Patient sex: F
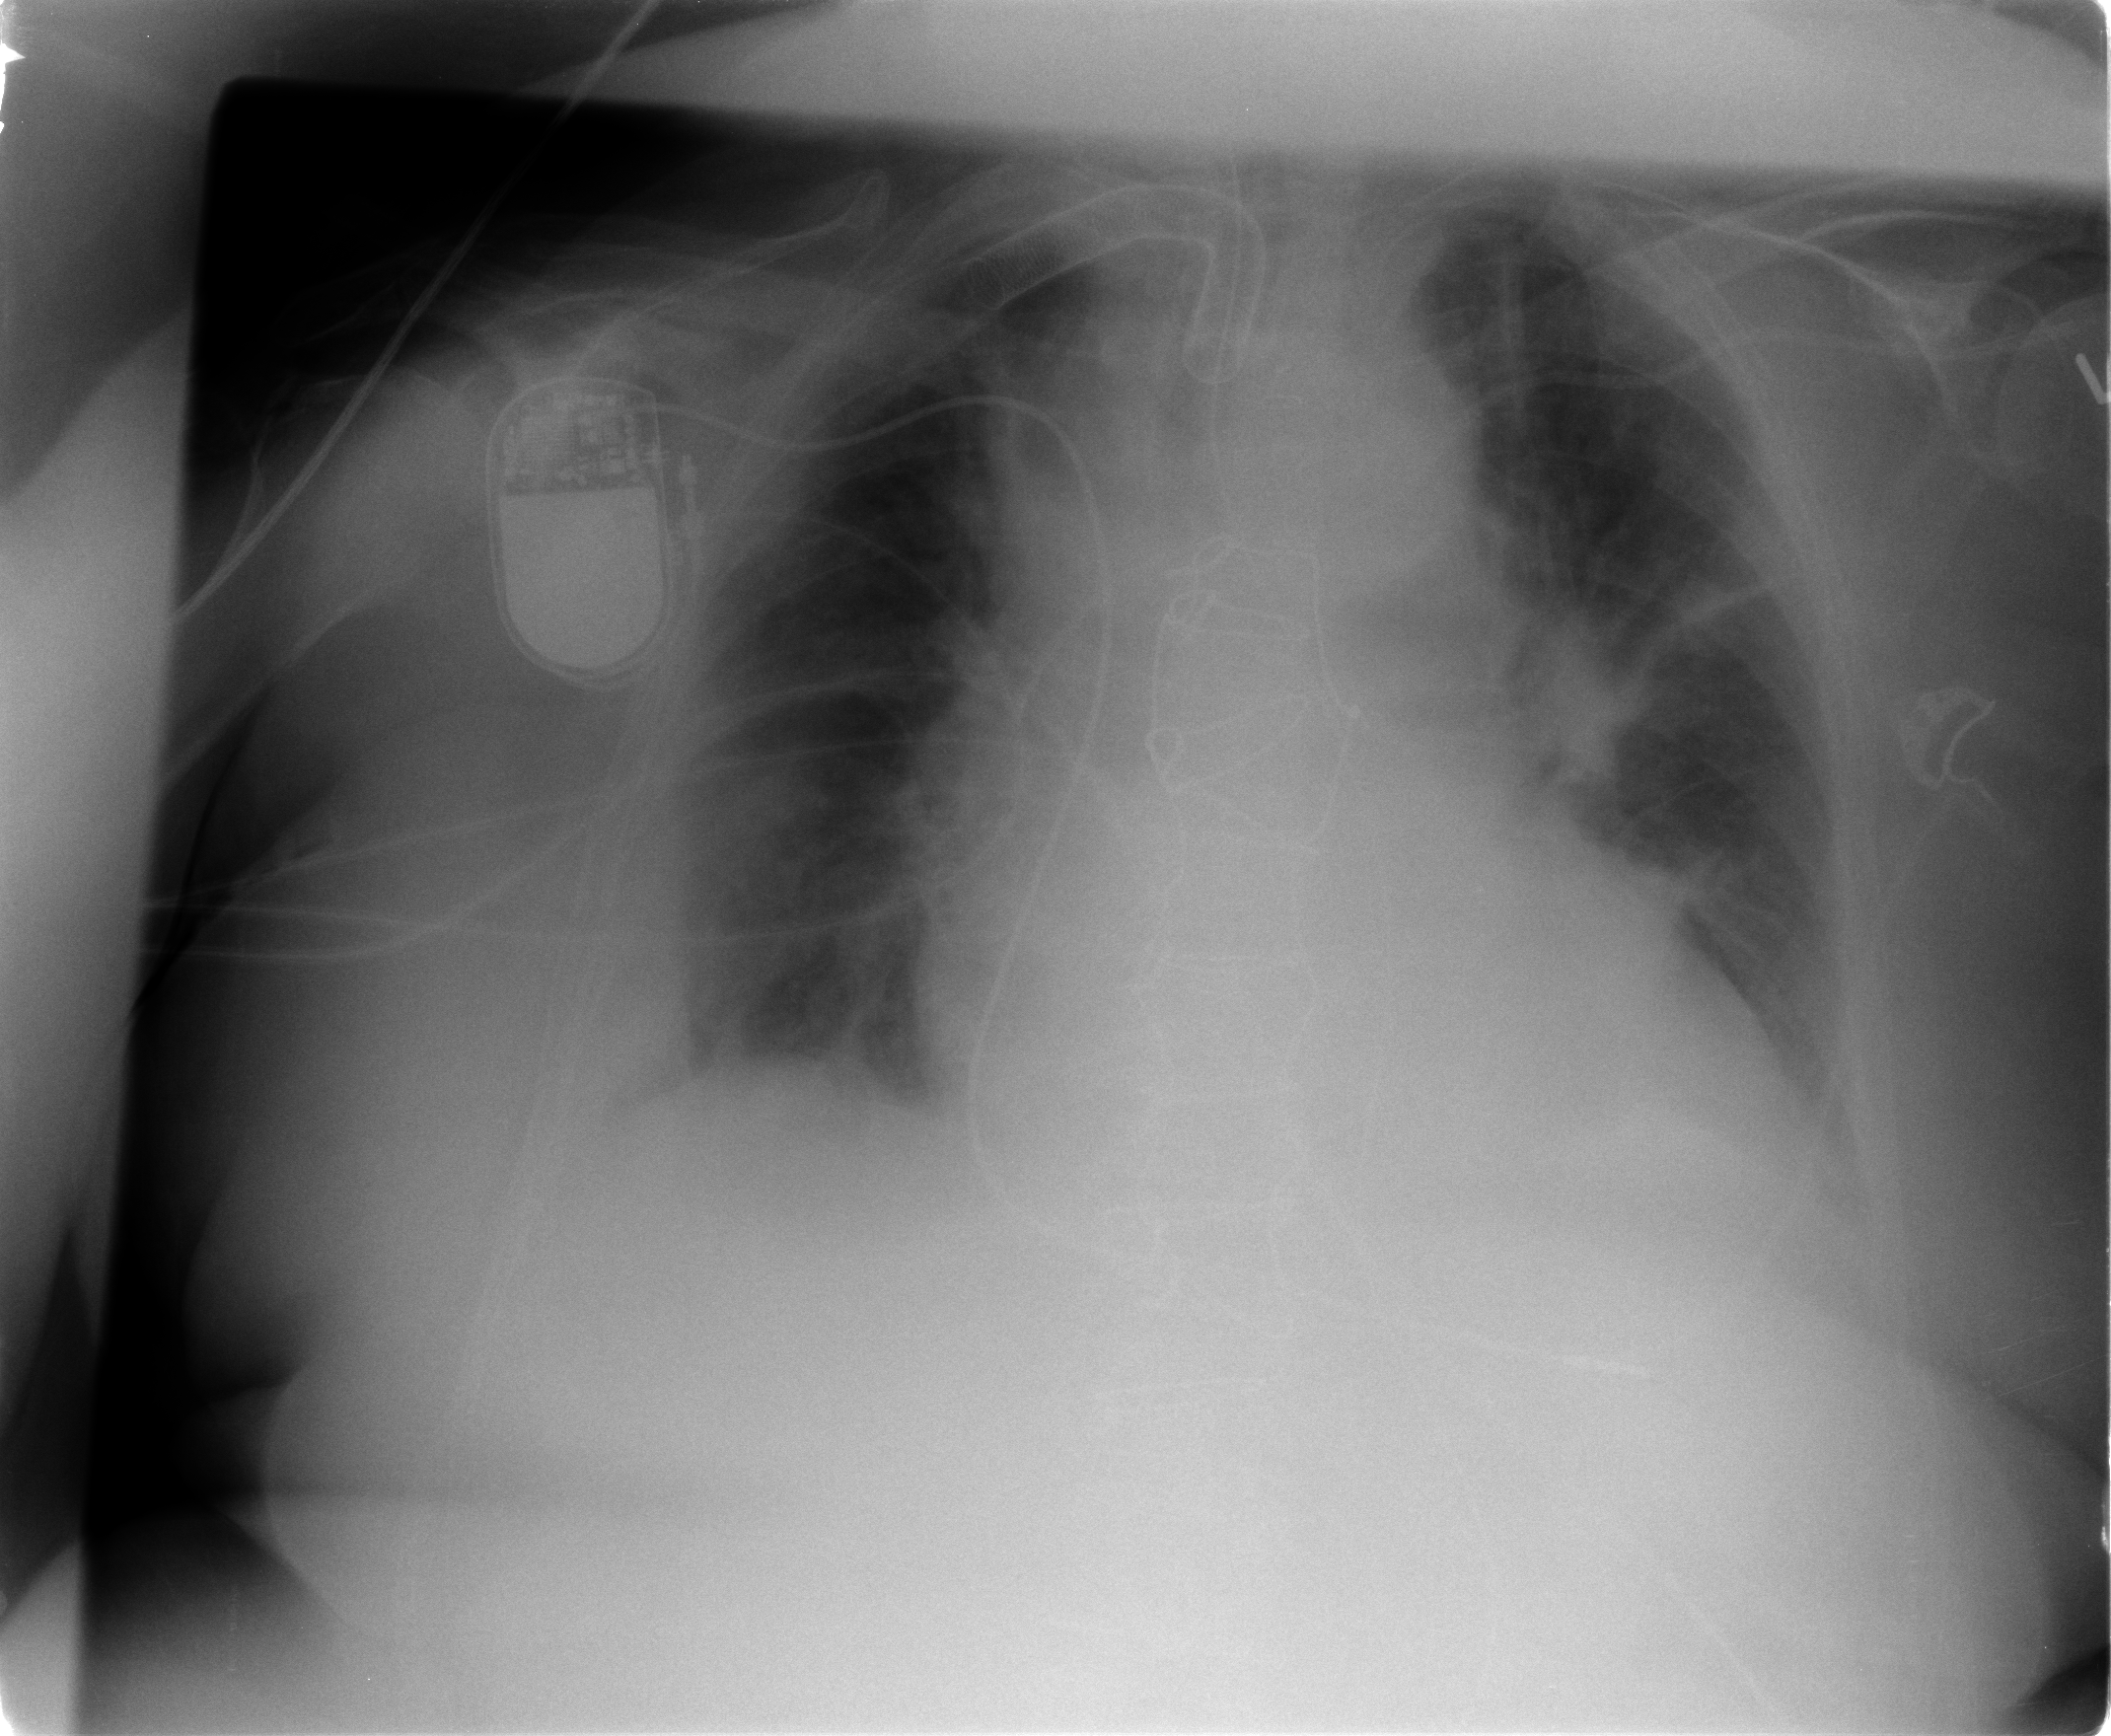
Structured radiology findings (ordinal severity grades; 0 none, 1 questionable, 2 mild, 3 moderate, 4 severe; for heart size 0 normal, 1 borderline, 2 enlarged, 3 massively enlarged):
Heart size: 3
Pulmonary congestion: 2
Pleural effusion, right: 2
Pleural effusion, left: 2
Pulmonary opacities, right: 2
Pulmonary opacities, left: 2
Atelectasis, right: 2
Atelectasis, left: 2